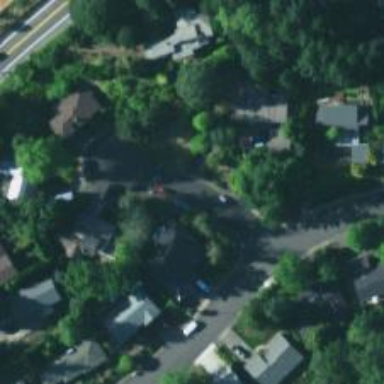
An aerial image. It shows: Residential road with sidewalk on the left.